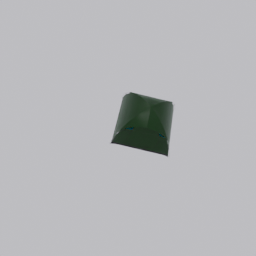
Label: architecture